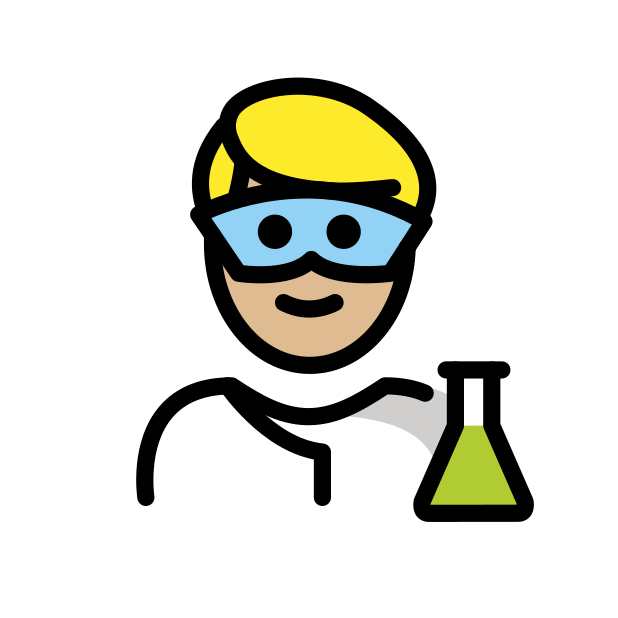
man scientist: medium-light skin tone